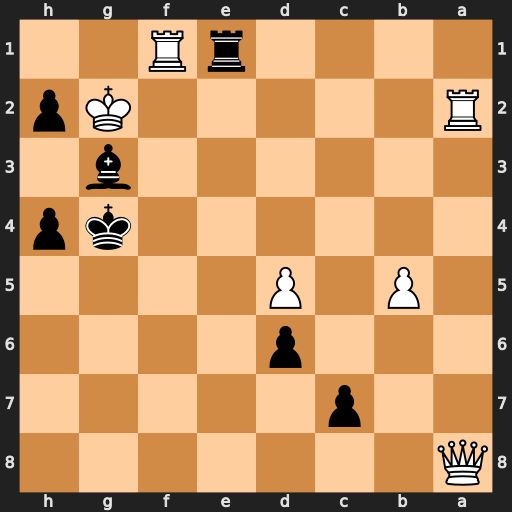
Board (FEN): Q7/2p5/3p4/1P1P4/6kp/6b1/R5Kp/4rR2
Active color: b
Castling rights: -
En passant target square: -
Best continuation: h3+ Kh1 Rxf1#